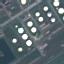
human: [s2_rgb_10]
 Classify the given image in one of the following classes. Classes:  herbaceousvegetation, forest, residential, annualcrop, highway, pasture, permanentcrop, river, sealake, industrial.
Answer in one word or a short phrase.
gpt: Industrial